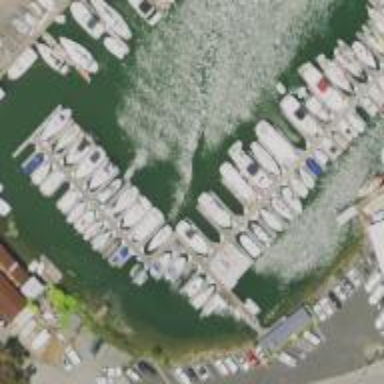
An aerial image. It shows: Marina on leisure land.